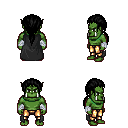
a pixel art fantasy rpg character, male body template, orc, green skin, black cape, gold greaves, black ponytail hairstyle, white cloth bandages, four views (front, back, left, right), 2x2 character sprite sheet, small pixel art, hard edges, no anti-aliasing